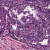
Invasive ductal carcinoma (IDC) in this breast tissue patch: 1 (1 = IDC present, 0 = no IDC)